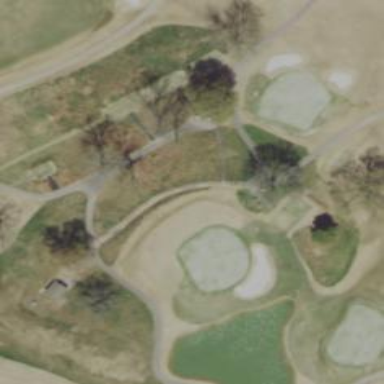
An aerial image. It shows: Golf path.